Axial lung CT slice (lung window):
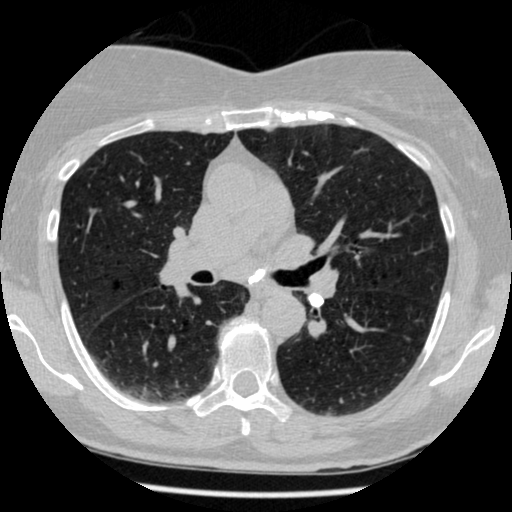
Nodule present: no